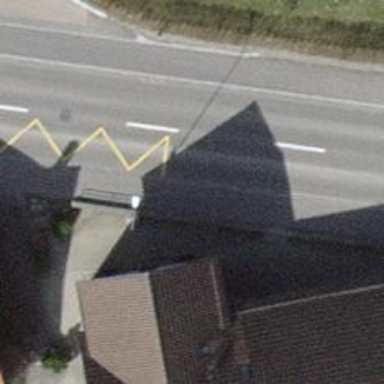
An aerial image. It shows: Bus stop with platform for public transport.